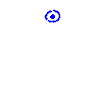
Particle: electron